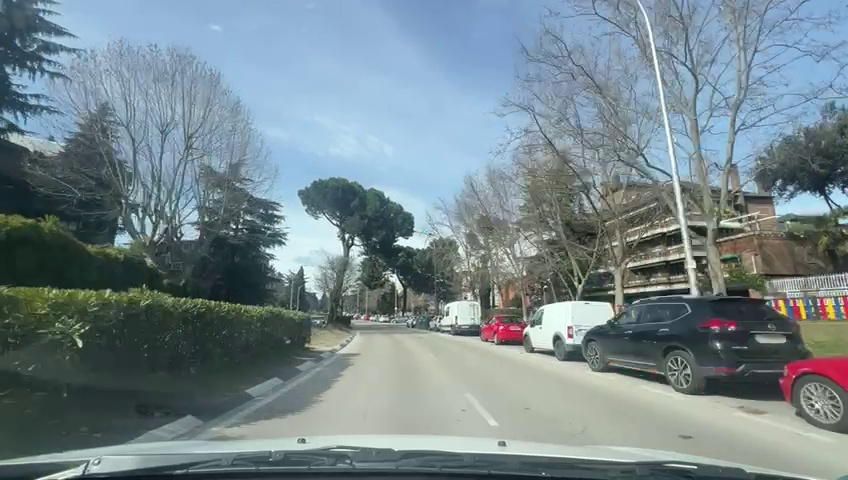
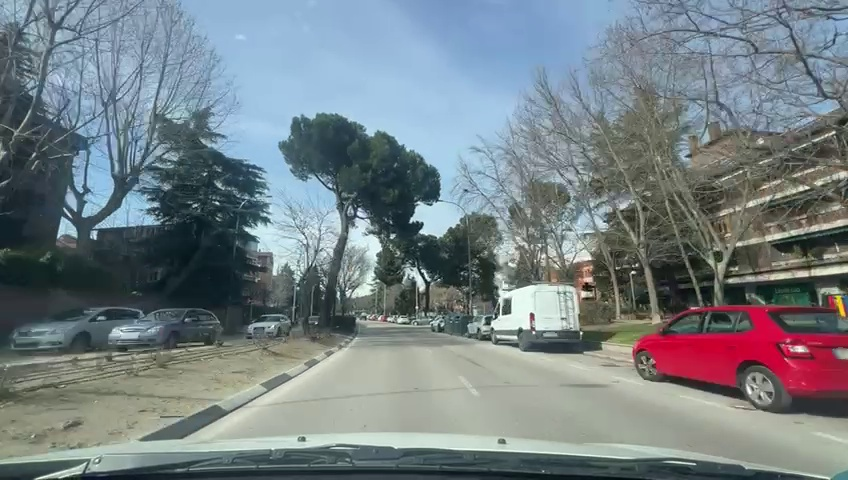
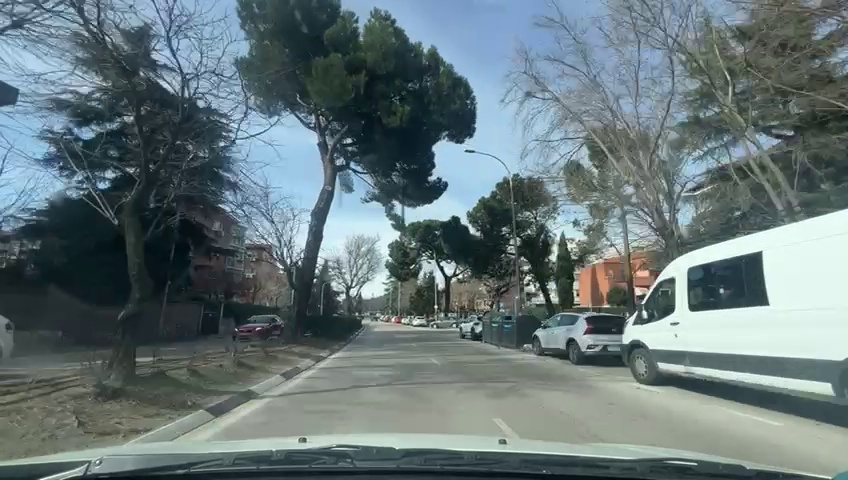
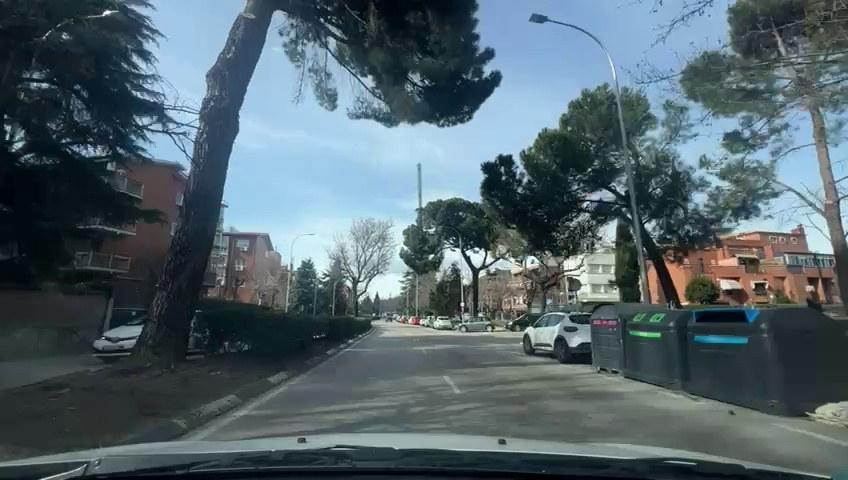
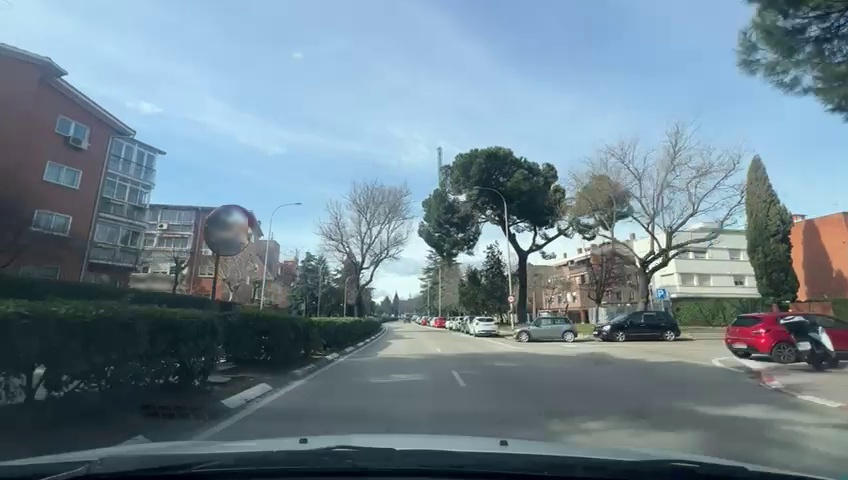
Situation: Intersection road
Question: Is there an intersection ahead in the ego direction of travel?
Answer: Yes
Reasoning: There is an intersectoin in the right side, ahead in the ego direction of travel.

Situation: Intersection road
Question: Do lane markings remain continuous through the intersection in the ego lane?
Answer: Yes
Reasoning: Lane markings continue clearly through the intersection.

Situation: Intersection road
Question: Is there a visible gap or discontinuity in the ego lane markings?
Answer: No
Reasoning: The lane markings remain visible within the intersection area.

Situation: Intersection road
Question: Do lane markings from two different lanes converge into a single lane?
Answer: No
Reasoning: Only one lane merge into the lane